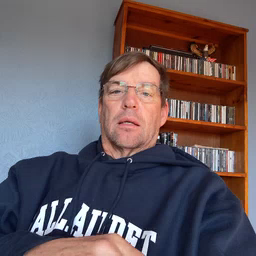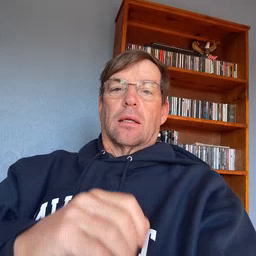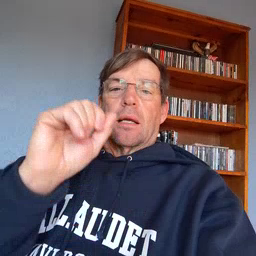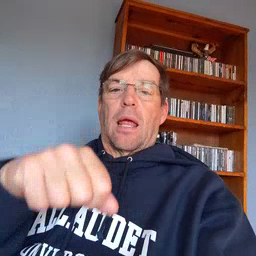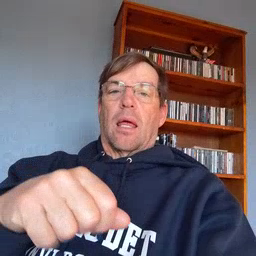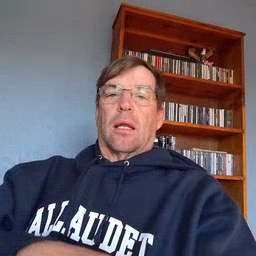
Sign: can